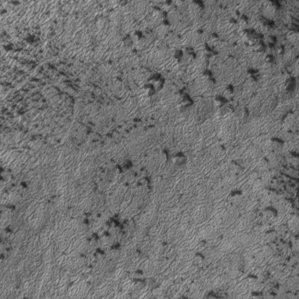
Label: frost